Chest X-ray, PA view. Patient: 56 years old, sex M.
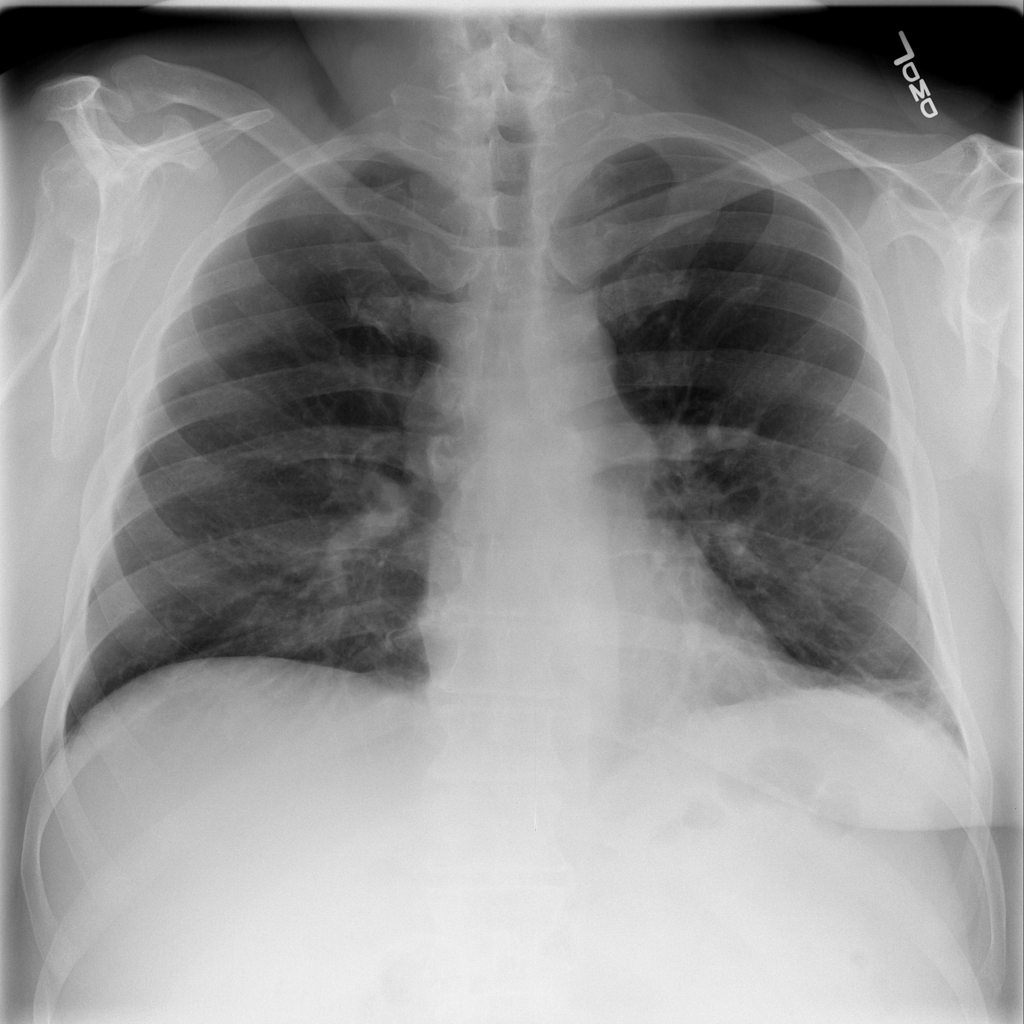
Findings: Effusion, Fibrosis, Infiltration